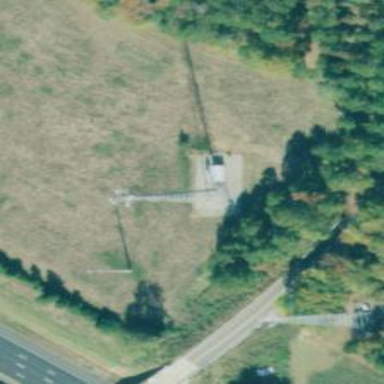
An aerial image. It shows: Mast tower used for communication.